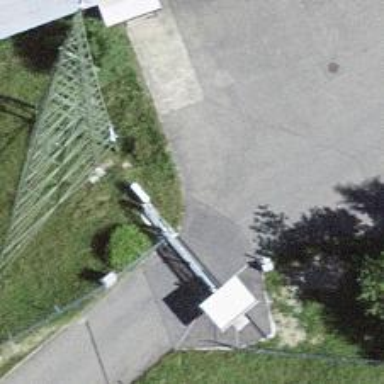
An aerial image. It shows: Gate.